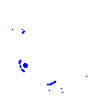
Particle: pion